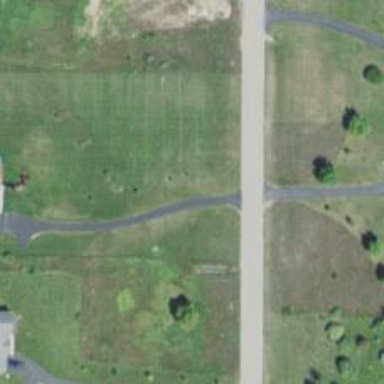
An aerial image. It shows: Service road used as golf cart path.